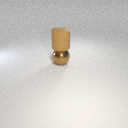
large brown rubber cylinder above large brown metal sphere